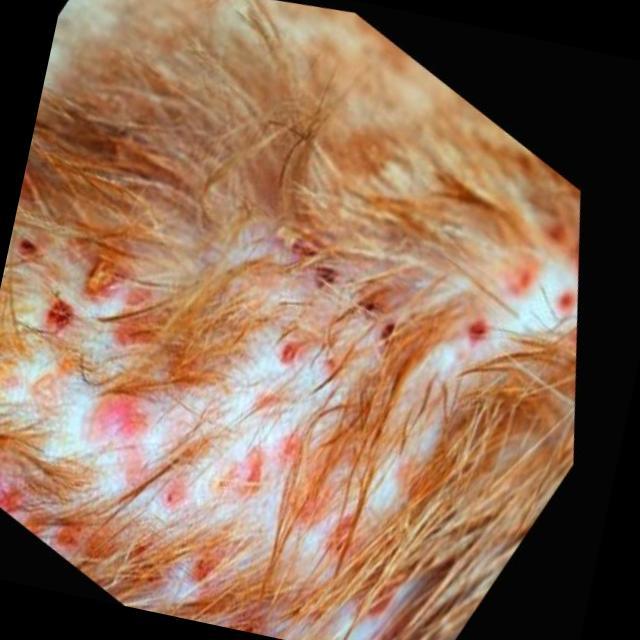
Canine fungal skin infection — characterized by alopecia, scaling, crusting, and circular lesions. Common agents include Malassezia and Candida species.